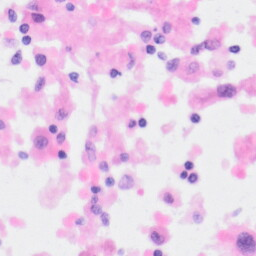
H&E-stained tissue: Kidney